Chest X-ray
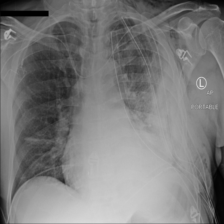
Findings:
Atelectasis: negative
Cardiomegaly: negative
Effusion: positive
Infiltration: negative
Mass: negative
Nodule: negative
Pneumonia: negative
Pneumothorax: negative
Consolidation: negative
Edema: negative
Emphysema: positive
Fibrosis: negative
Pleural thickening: positive
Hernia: negative